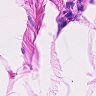
Metastatic tissue present: no